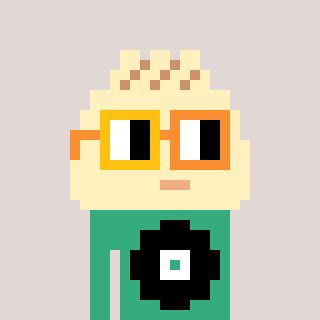
a pixel art character with square yellow and orange glasses, a porkbao-shaped head and a teal-colored body on a warm background